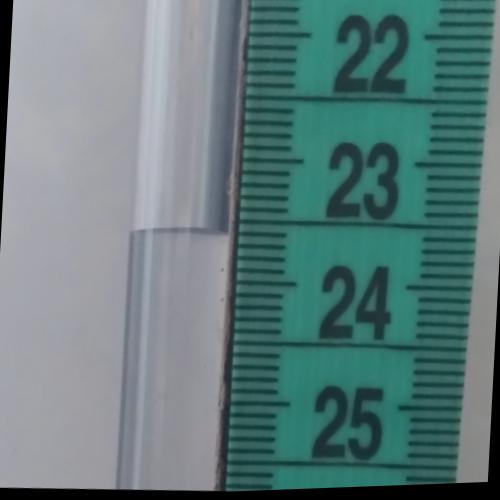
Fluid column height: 23.6 cm